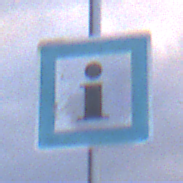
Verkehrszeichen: Informationsstelle
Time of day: SunriseSunset
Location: Outdoor (Nature)
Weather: PartlyCloudy
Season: NotSpecified
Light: Natural